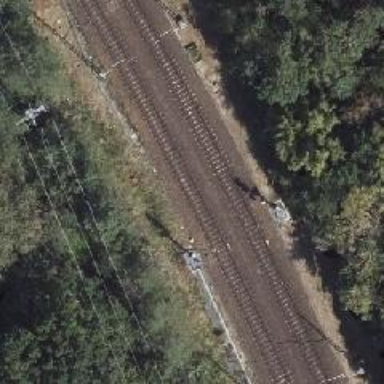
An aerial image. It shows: Railway signal.